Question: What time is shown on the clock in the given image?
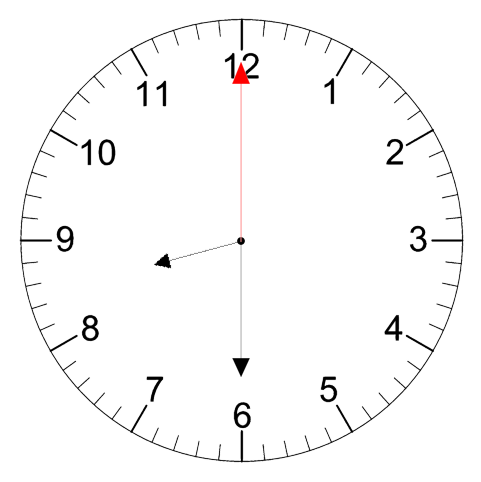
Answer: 08:30:00